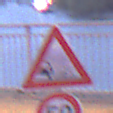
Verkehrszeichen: SplittSchotter
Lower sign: Geschwindigkeit50
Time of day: Night
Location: Outdoor (Urban)
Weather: PartlyCloudy
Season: NotSpecified
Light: Artificial